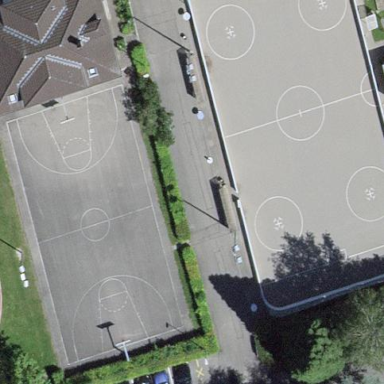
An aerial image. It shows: Asphalt hockey pitch for leisure land.